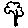
Label: tree